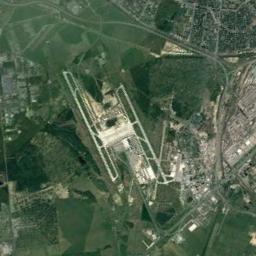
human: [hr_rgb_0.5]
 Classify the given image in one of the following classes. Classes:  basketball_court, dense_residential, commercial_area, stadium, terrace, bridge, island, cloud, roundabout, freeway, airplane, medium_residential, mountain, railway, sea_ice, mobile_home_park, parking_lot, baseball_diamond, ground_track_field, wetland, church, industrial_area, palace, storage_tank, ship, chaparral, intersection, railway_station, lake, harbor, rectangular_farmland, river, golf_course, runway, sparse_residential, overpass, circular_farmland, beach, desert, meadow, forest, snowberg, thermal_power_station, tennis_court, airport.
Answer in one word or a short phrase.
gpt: airport